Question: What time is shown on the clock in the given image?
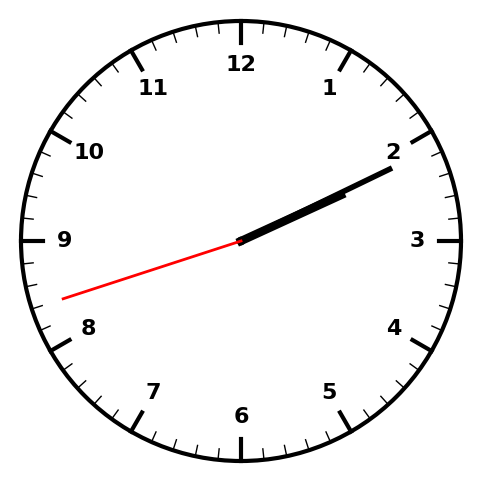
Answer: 02:10:42